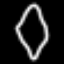
Label: diamond